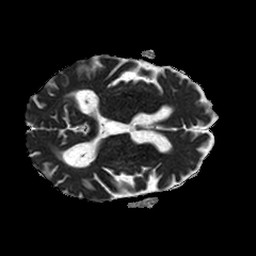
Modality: ADC
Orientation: axial
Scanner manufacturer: philips
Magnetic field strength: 1.5 T
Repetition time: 3.504 s
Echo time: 0.07078 s